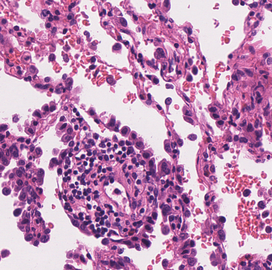
Tumor epithelial tissue: yes
Tumor-associated stroma tissue: yes
Normal tissue: no